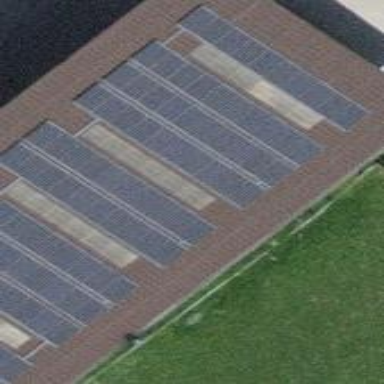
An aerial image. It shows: Solar power generator.